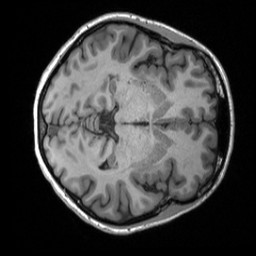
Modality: T1w
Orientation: axial
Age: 36
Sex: female
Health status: healthy
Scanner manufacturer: siemens
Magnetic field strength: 3 T
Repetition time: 2 s
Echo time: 0.00232 s